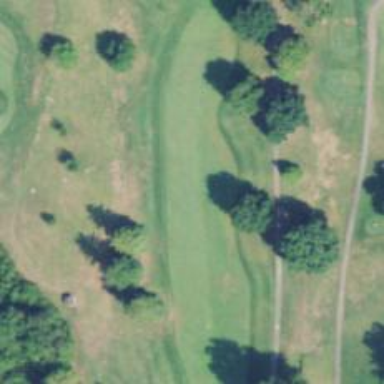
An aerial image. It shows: Golf hole.